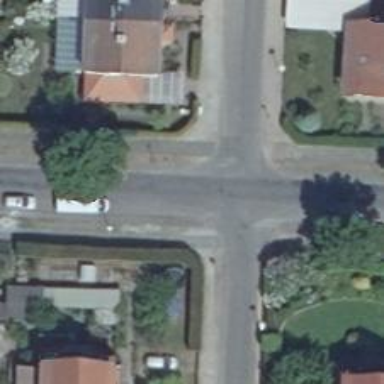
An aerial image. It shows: Unmarked road crossing.